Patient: sex M, age 64
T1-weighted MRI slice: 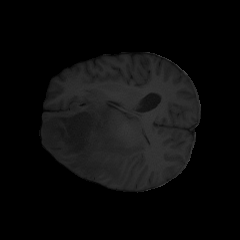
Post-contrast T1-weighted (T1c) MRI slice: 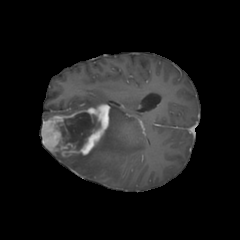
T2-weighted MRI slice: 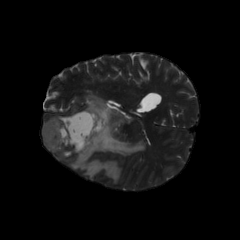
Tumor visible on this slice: yes
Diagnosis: Astrocytoma, IDH-mutant
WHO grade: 3